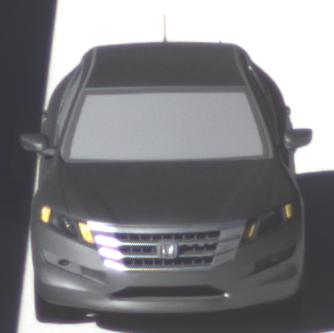
Make: Honda
Model: Crosstour
Detailed model: -
Model produced from: 2009
Model produced until: 2012
Doors: 4
Color: gray
Road condition: dry road
Daytime: morning or afternoon
Contrast: high contrast